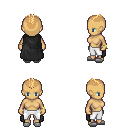
a pixel art fantasy rpg character, female body template, human, tanned skin, black cape, white pants, light blonde short mohawk hairstyle, bracelets, white slippers, four views (front, back, left, right), 2x2 character sprite sheet, small pixel art, hard edges, no anti-aliasing